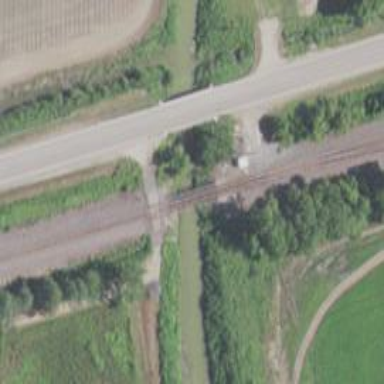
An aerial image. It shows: Railway spur junction.